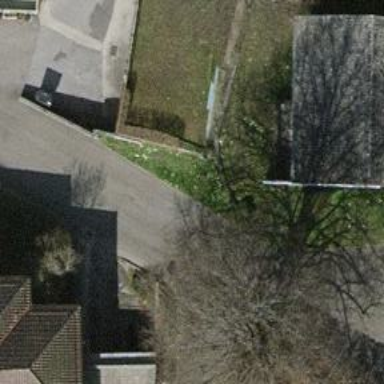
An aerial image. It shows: Garage.